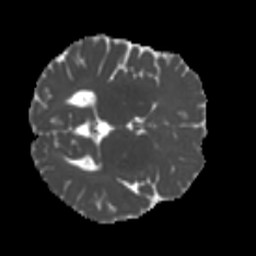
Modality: MD
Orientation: axial
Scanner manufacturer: siemens
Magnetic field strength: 3 T
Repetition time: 4 s
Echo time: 0.0594 s